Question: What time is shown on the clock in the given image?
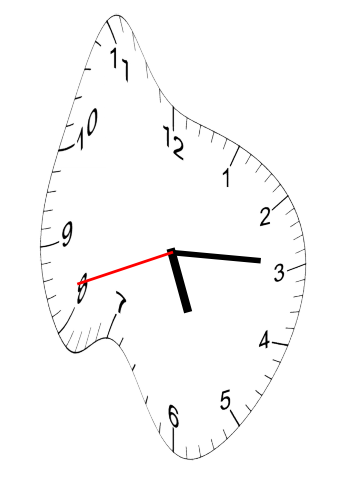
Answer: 05:14:42